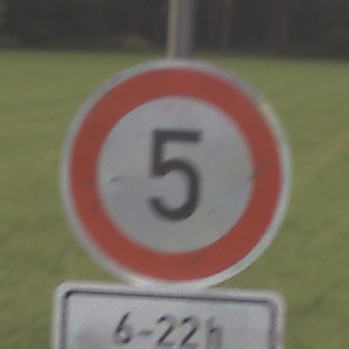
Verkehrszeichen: Geschwindigkeit5
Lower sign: ZeitangabenMitBeschraenkungAufWochentage4
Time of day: SunriseSunset
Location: Outdoor (Nature)
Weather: Clear
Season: NotSpecified
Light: Natural